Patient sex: M
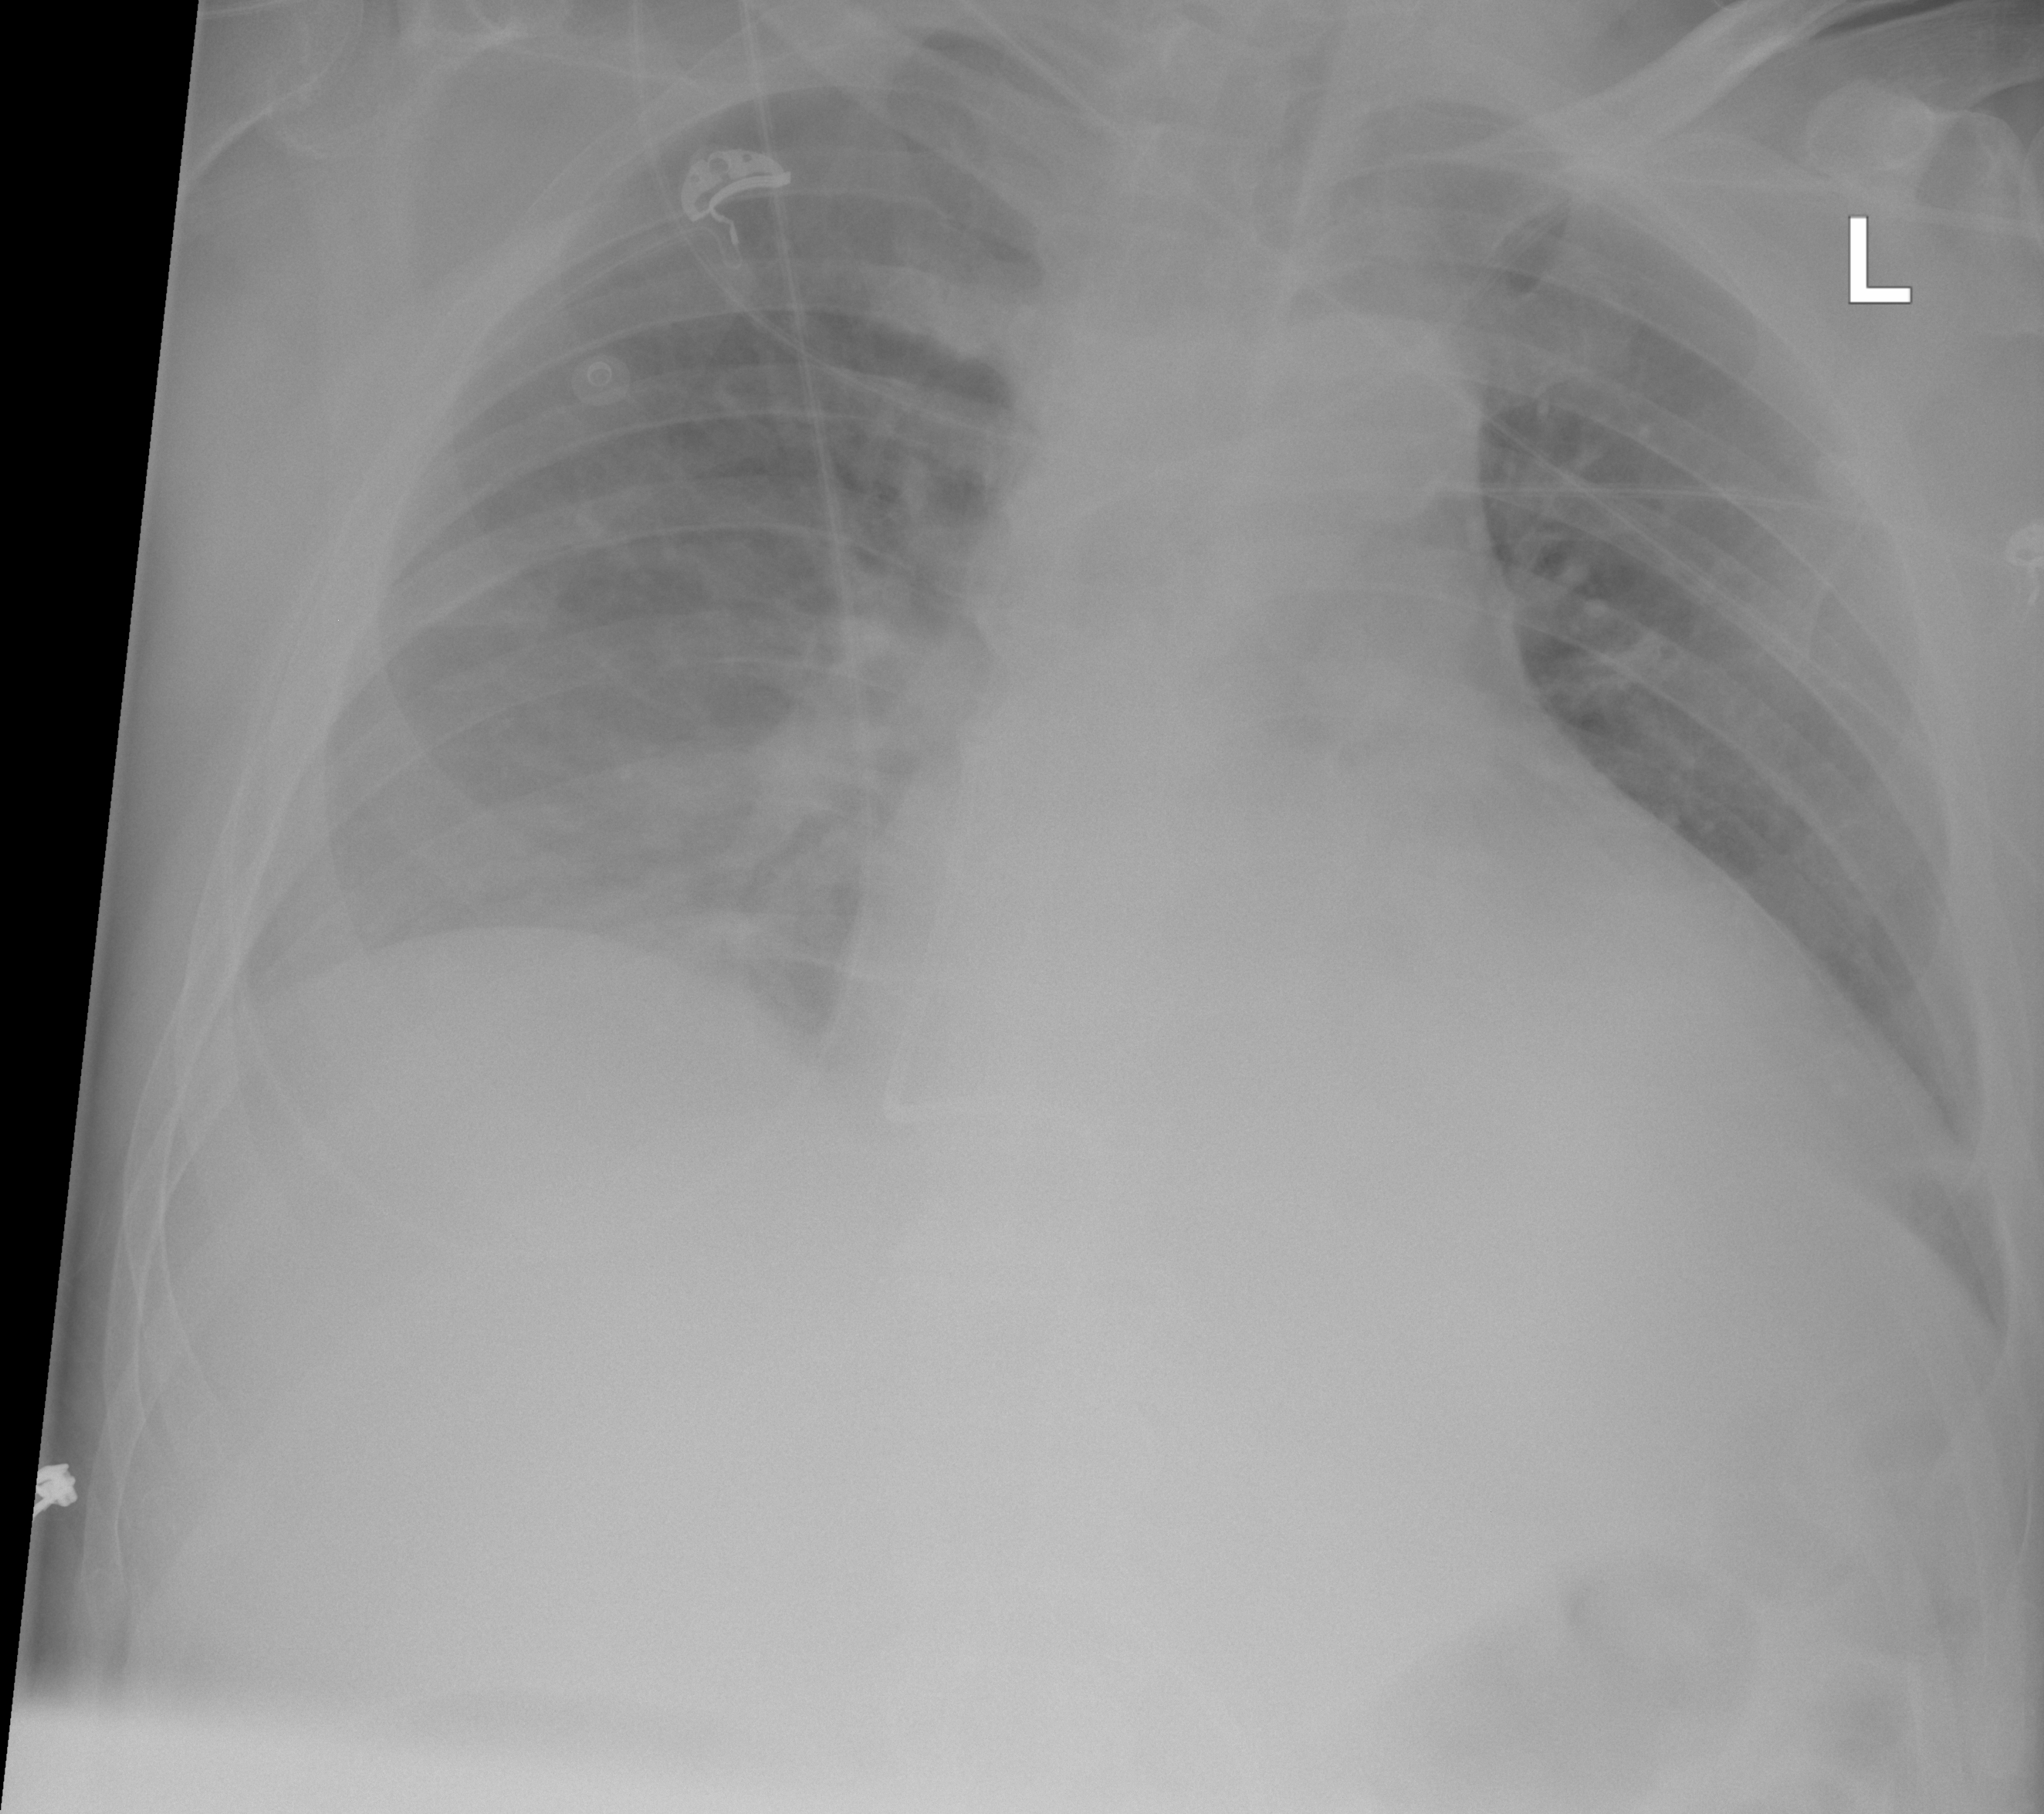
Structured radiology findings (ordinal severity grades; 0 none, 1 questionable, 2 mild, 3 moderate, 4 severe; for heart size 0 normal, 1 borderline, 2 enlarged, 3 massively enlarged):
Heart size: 2
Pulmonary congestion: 2
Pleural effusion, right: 0
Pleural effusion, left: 0
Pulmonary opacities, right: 1
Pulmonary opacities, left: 0
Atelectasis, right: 0
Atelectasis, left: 0